Question: I'm drawing a graph like behind using core-plot. I wanted to put de Y axe out of the "plotAreaFrame", like that I'll be able to see it all the time, even when I'm scrolling on the X axe.
If it's not possible could you give me a clue to make the Y Axe always visible.

Edit: May I do this by drawing an other chart an displaying only the axes of the second graph and no datas on it?
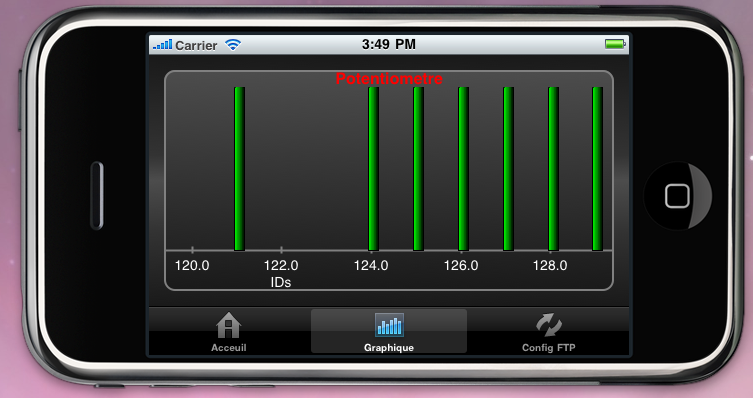
Answer: '''
y.isFloatingAxis = YES;
'''
That was just that line!